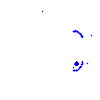
Particle: pion